Field crop: tomato
Growth stage: 1
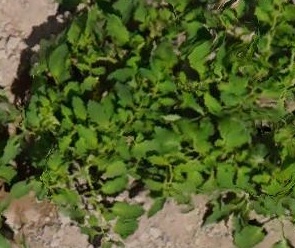
Species: tomato